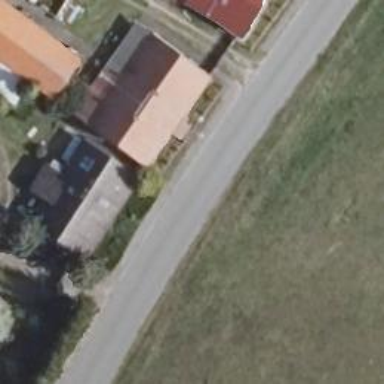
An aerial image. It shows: Flat-roofed residential building.